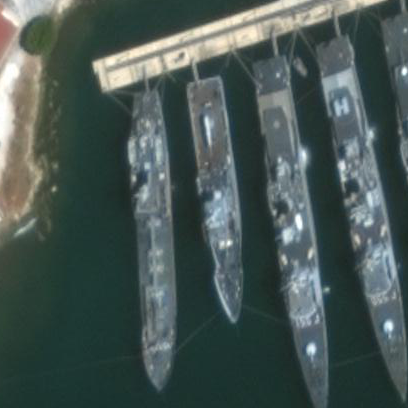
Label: combat